Field crop: tomato
Growth stage: 1
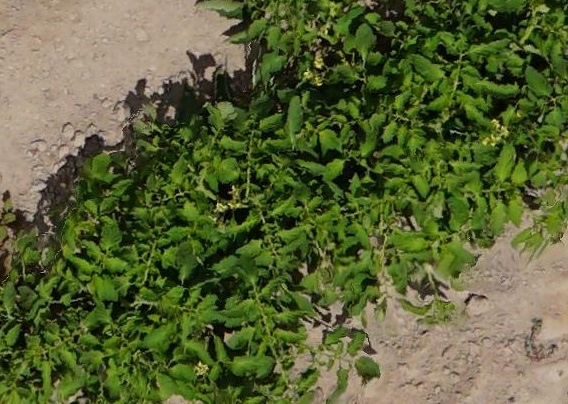
Species: tomato